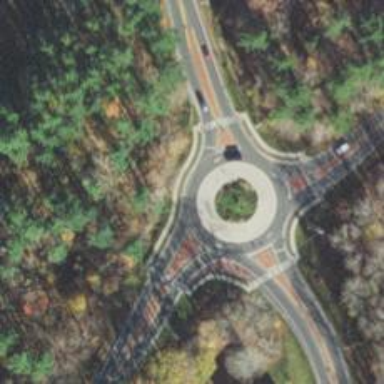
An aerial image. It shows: Secondary road leading to roundabout.